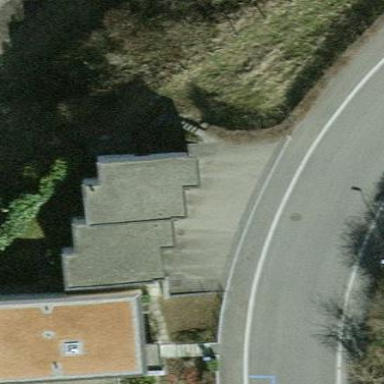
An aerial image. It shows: Garage building.